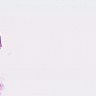
Metastatic tissue present: no